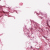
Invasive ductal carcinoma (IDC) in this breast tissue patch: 0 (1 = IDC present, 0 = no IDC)